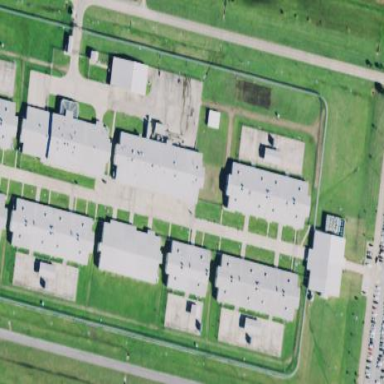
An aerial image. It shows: Prison.